Aerial crown-view tile of a tropical tree (Barro Colorado Island, Panama), acquired 20241112:
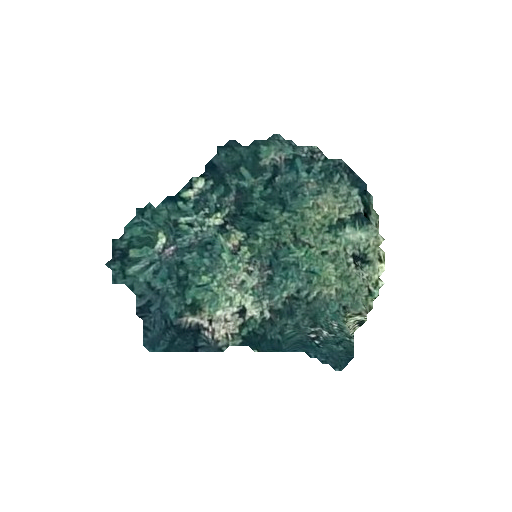
Species: Dendropanax arboreus
GBIF accepted scientific name: Dendropanax arboreus
Crown area: 70.534 m²